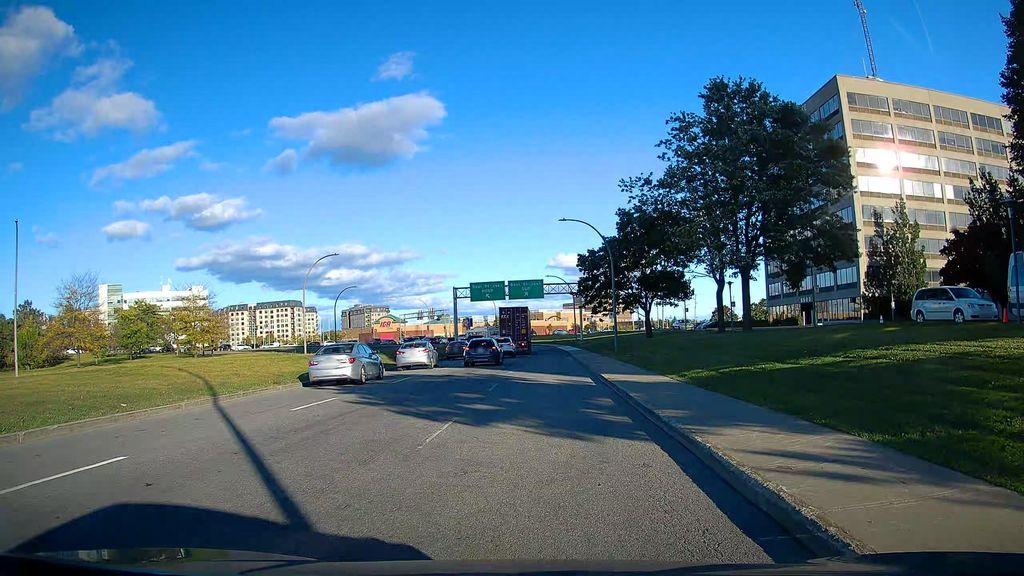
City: montreal